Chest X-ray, PA view. Patient: 3 years old, sex F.
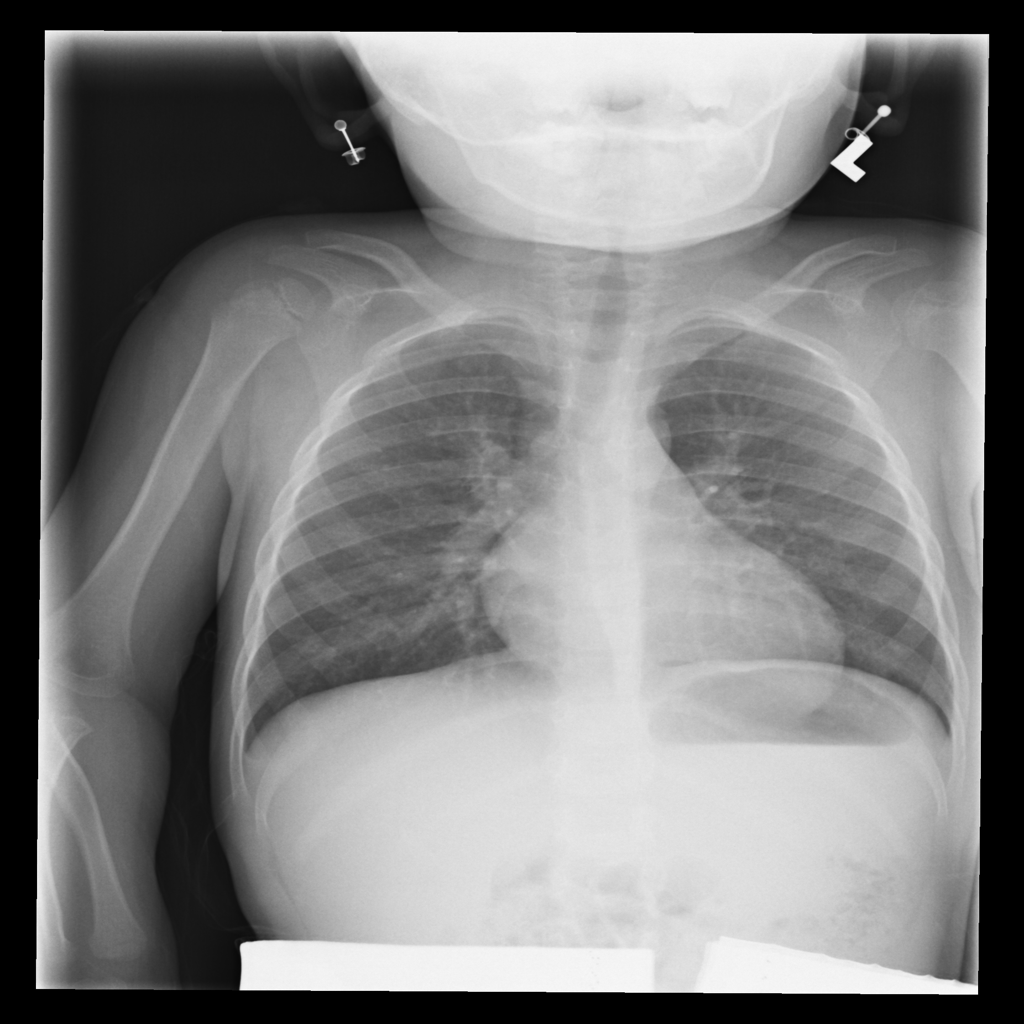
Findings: No Finding